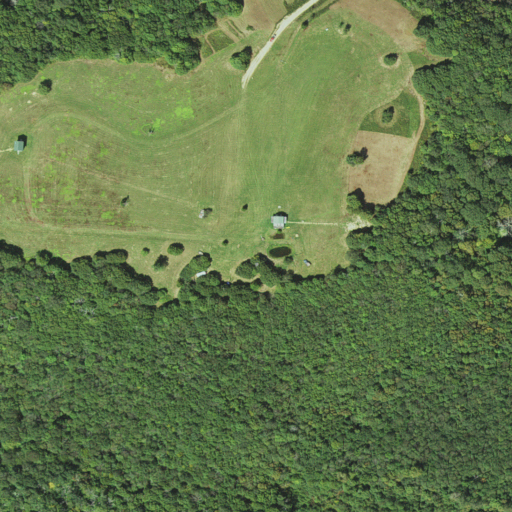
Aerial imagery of mountain in West Virginia named Beech Knob containing deciduous forest, grassland, shrub, and open development